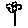
Label: flower